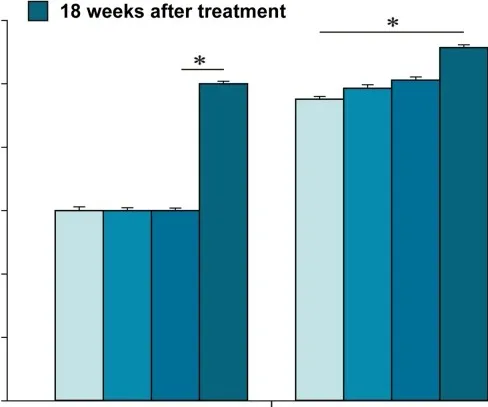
Range of motion. From patient #2. *Indicates a statistically significant finding (p < 0.05).
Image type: chart (chart)